Interaction volume radius: 5 \u00c5
Interaction volume height: 30 \u00c5
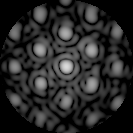
Disorder parameter: 0.3534